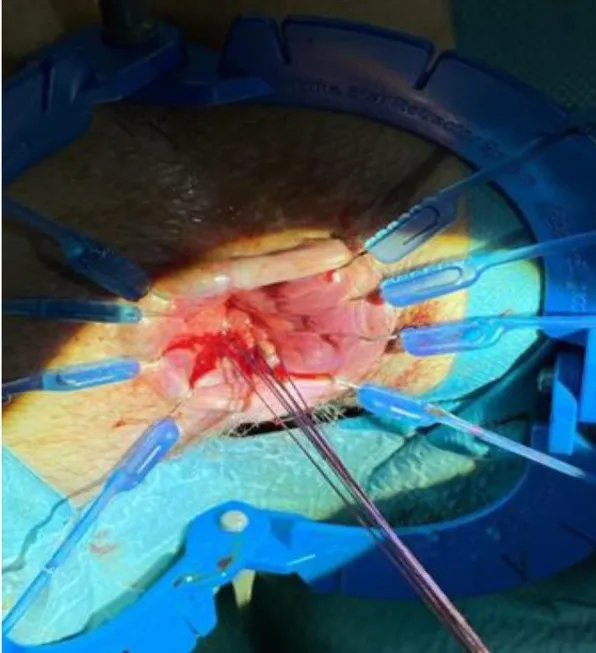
Fistula Closure. Monofilamente absorbable sutures in places before final closing of the excised fistula.
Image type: medical_photograph (other_medical_photograph)